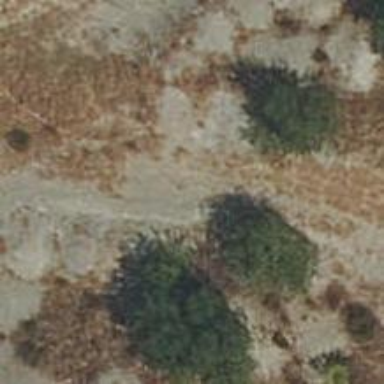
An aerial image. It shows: Unpaved track road.